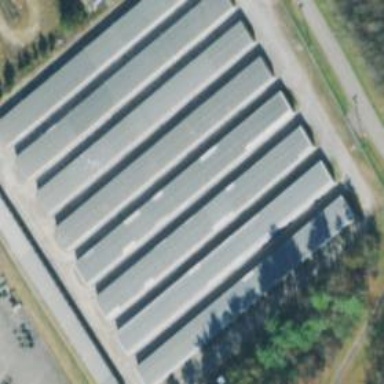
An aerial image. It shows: Building that serves as storage rental shop.